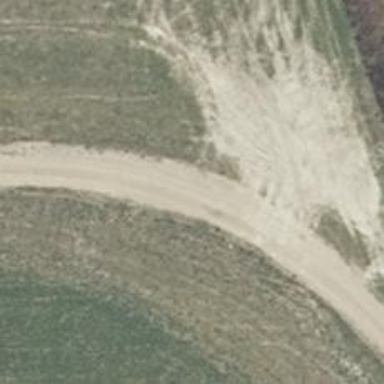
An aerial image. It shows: Gravel track with grade2 quality.